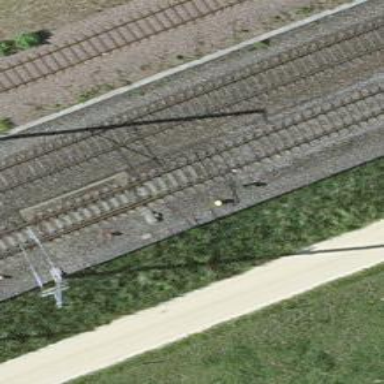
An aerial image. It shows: Railway switch.